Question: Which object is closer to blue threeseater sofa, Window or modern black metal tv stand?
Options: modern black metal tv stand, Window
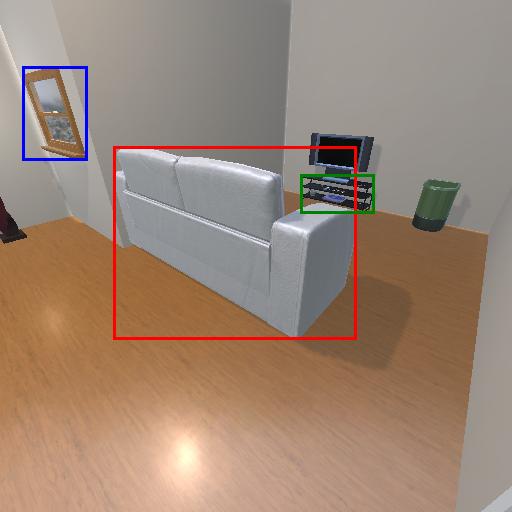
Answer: modern black metal tv stand